Current action and preconditions to check: trajectory_clear

Your task: For each precondition in the list above, predict whether it will hold at this action.

Consider the current scene as observed from the mobile robot's camera, and analyze the predicted future states of all dynamic agents (e.g., people, animals, vehicles, or any moving entities) within the NEXT SECOND.

IMPORTANT: Only answer "very likely" if you are absolutely certain—based on strong, clear evidence—that a dynamic agent will violate the precondition in the predicted future state. Do NOT answer "very likely" for unlikely, ambiguous, or low-probability risks.

Ask yourself for each precondition: Is there a high probability, with clear and convincing evidence, that the predicted future states of any dynamic agent will interfere with the predicted future state of the currently executing action within the NEXT SECOND, causing that precondition to fail?

Assess the risk level based on these predictions. Use "likely" or "very likely" if motions create a clear risk of interference.

Use "neutral" or "improbable" if agents are nearby but their predicted paths are clearly diverging or non-conflicting.

Failure Risk Categories: "very improbable", "improbable", "neutral", "likely", "very likely"

Answer Format: Output ONLY the probability_of_failure value from these categories: "very improbable", "improbable", "neutral", "likely", "very likely"

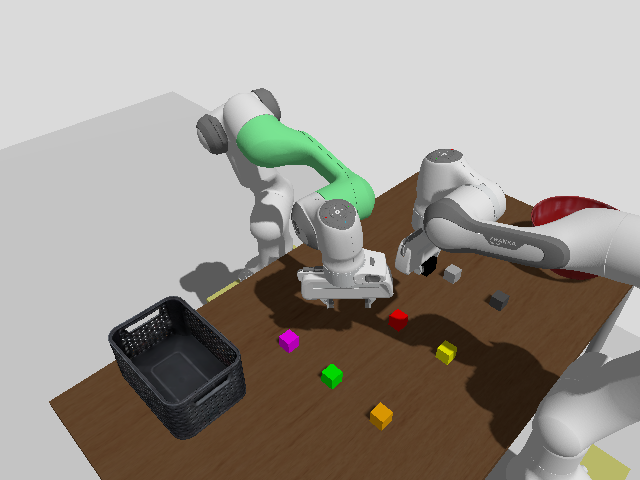

Answer: neutral